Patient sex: F
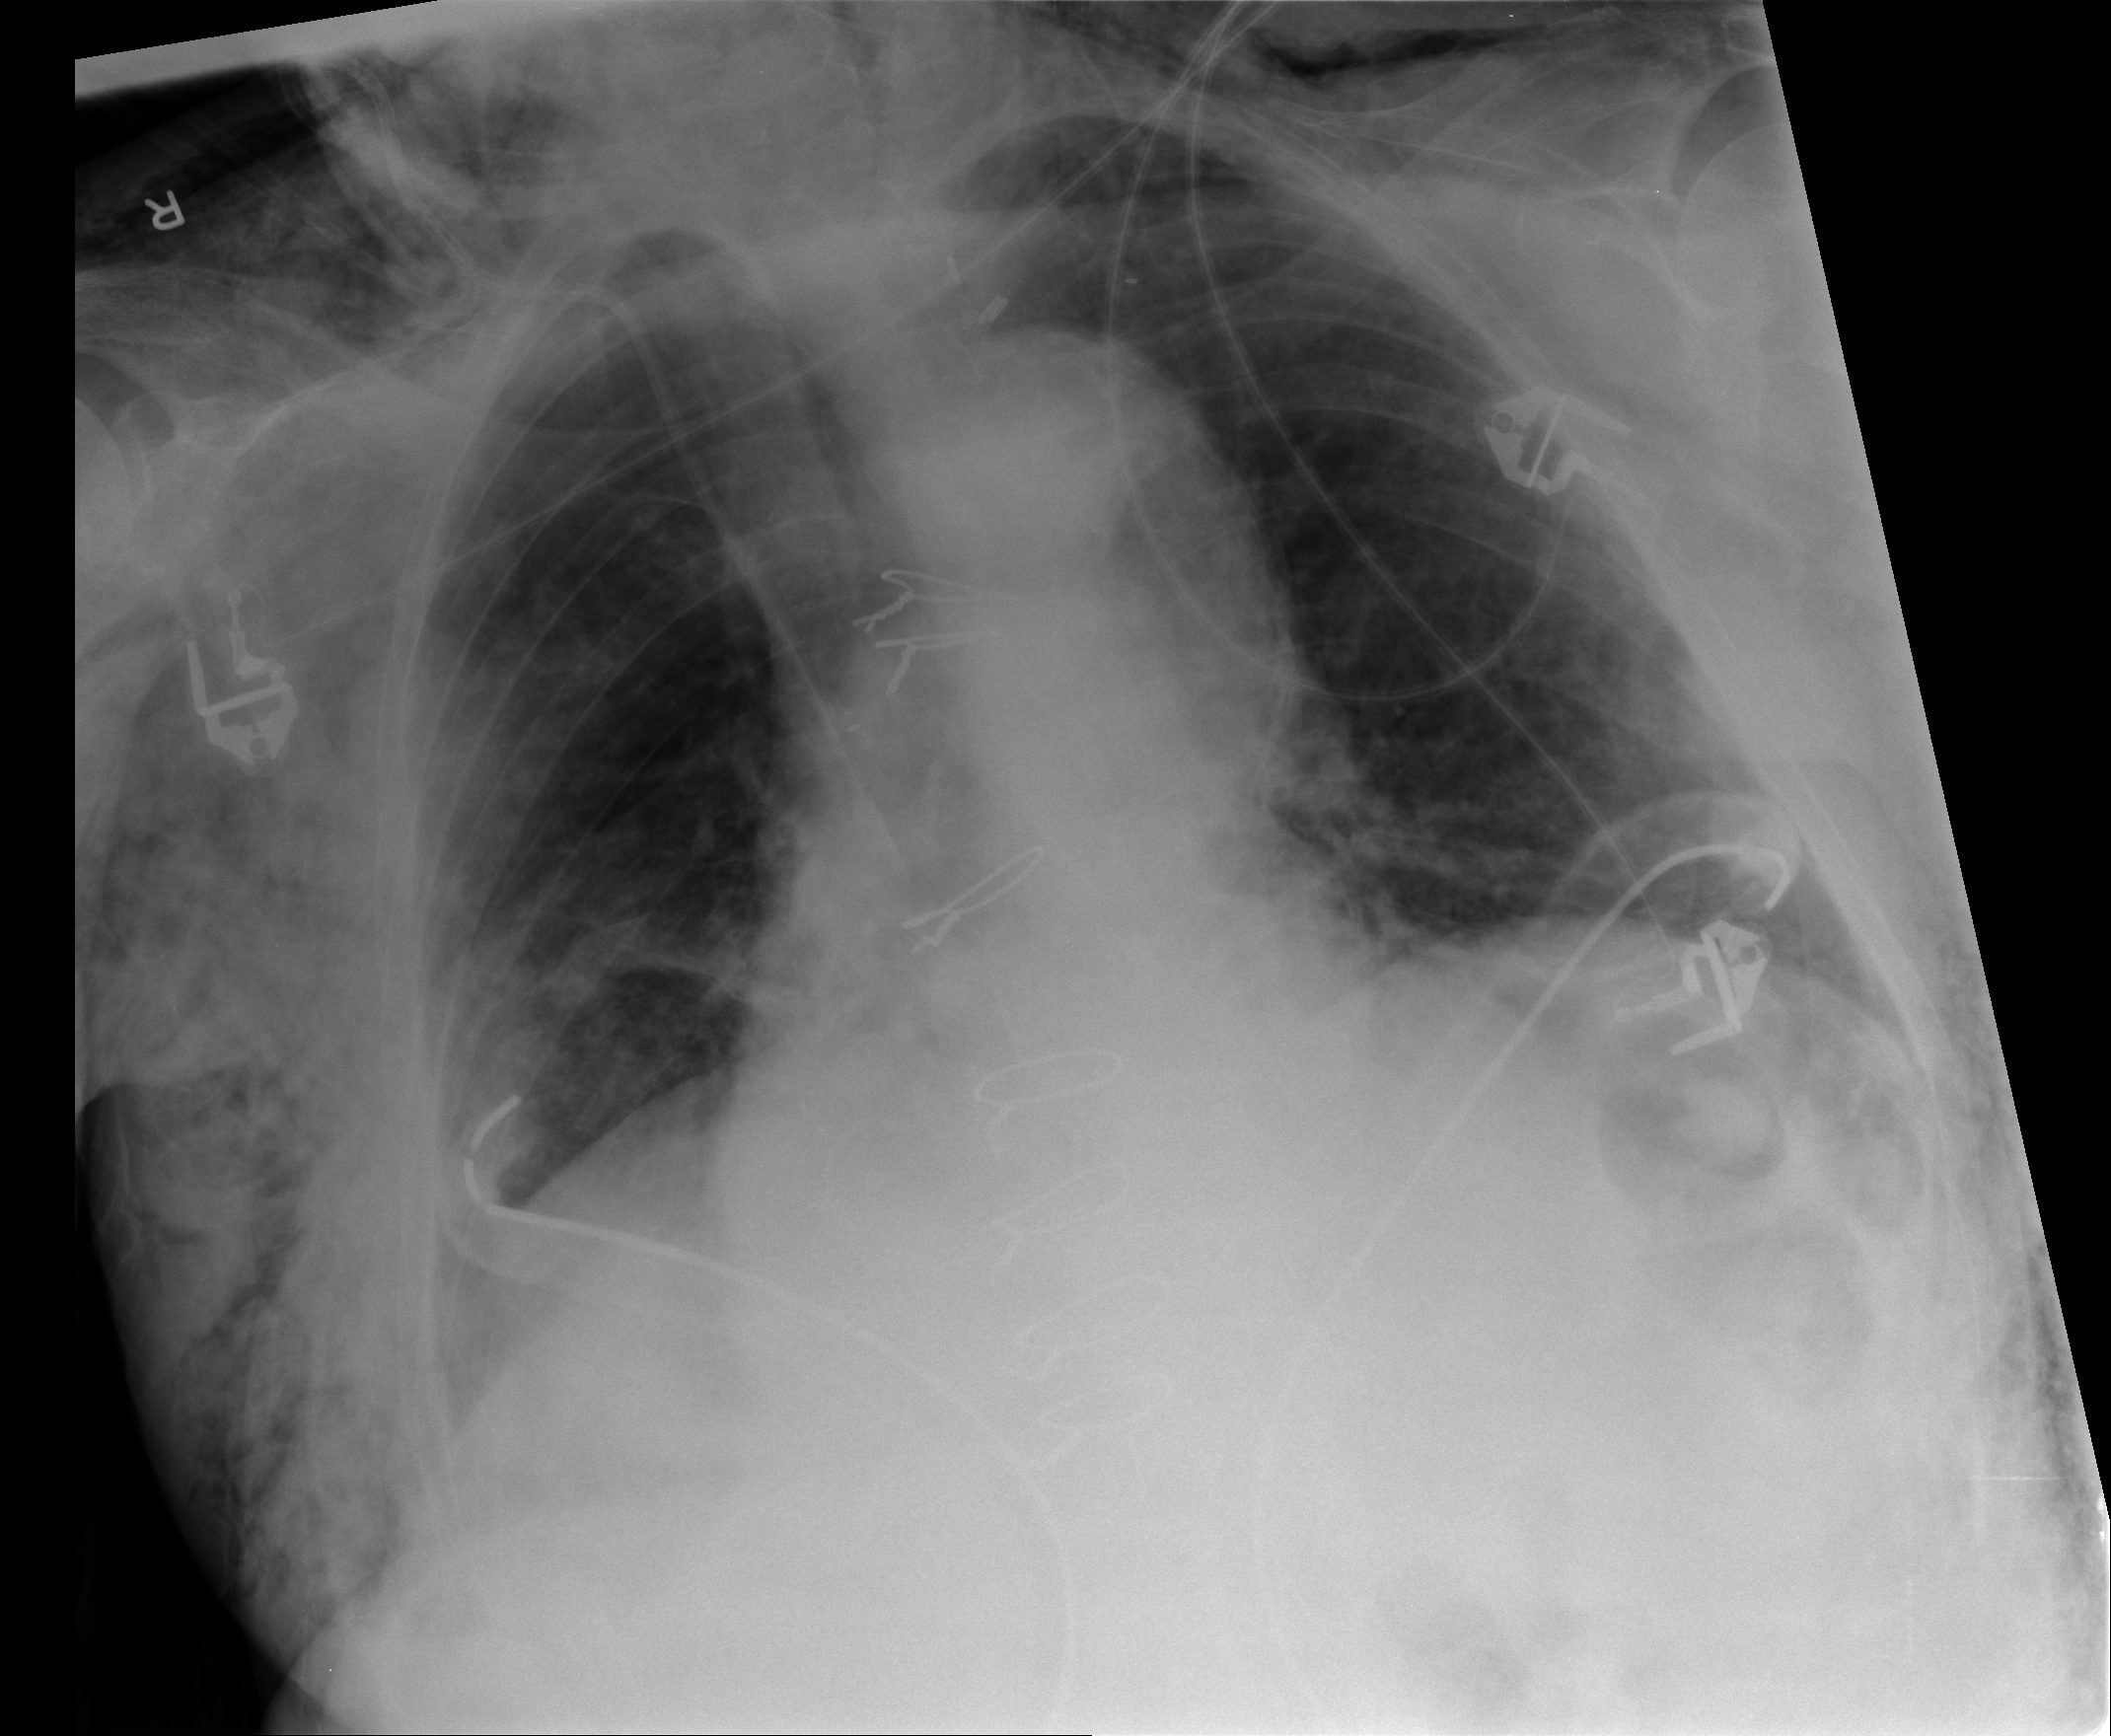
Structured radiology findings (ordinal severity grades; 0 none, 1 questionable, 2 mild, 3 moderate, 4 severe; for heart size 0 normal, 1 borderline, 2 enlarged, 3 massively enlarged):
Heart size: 0
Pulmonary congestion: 1
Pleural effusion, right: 0
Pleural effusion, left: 0
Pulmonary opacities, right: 1
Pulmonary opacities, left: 1
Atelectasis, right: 1
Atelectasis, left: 1